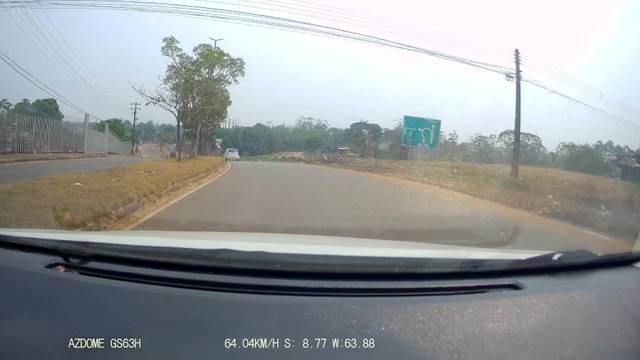
Region: Brazil
Coordinates: -8.771, -63.885